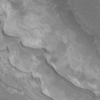
Label: not_dusty